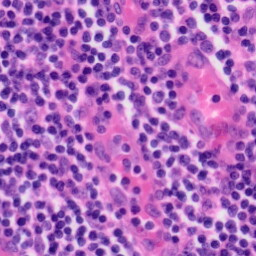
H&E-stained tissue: Tonsil